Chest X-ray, AP view. Patient: 50 years old, sex M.
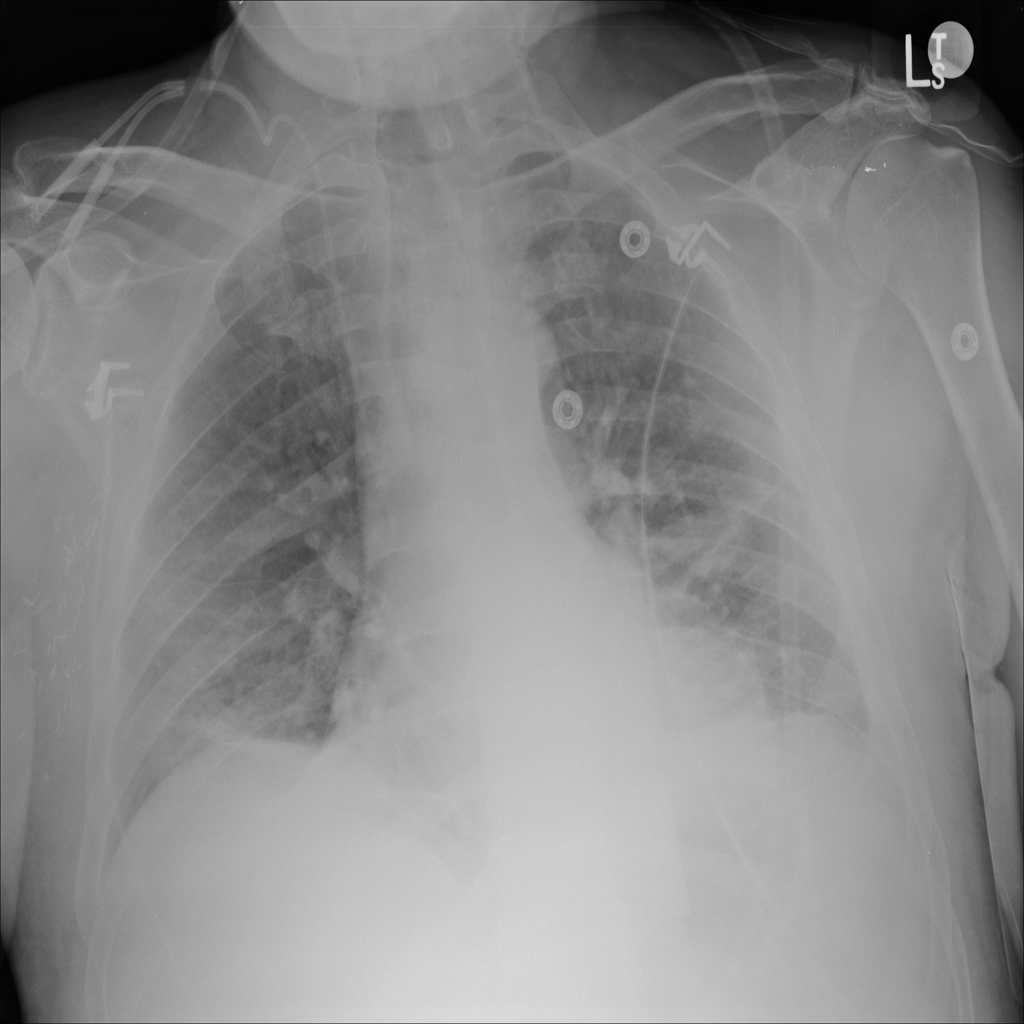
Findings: Atelectasis